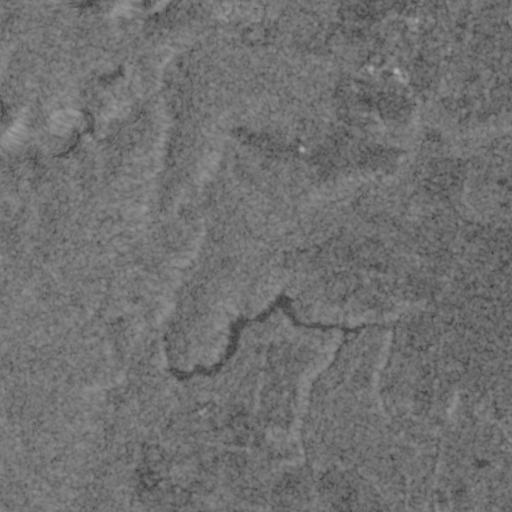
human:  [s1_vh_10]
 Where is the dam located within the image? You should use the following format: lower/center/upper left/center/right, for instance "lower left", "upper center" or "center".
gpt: The dam is located in the lower left of the image.
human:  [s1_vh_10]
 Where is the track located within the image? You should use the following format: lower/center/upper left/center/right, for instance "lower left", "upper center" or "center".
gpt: The track is located in the upper right of the image.
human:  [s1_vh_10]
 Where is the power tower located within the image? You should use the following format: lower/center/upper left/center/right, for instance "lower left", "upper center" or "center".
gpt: There is no power tower in the image.

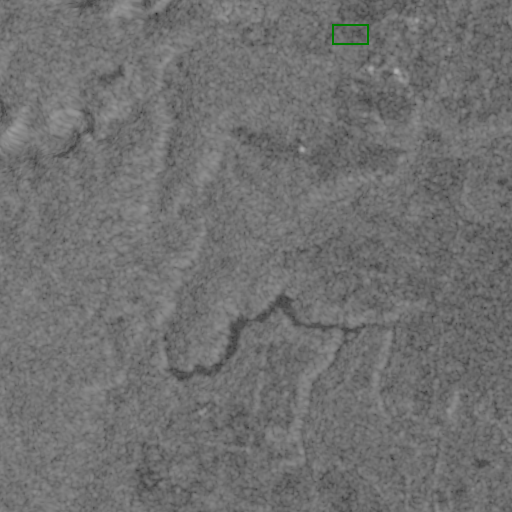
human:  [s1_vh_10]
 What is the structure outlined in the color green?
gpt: The structure outlined in green is a track.
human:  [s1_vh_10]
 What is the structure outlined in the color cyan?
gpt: There is no cyan outline.